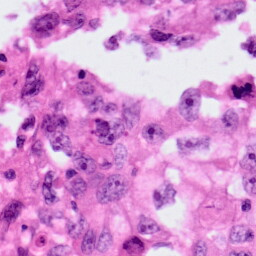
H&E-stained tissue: Lung